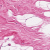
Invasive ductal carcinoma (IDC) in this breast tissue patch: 0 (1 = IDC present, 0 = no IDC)